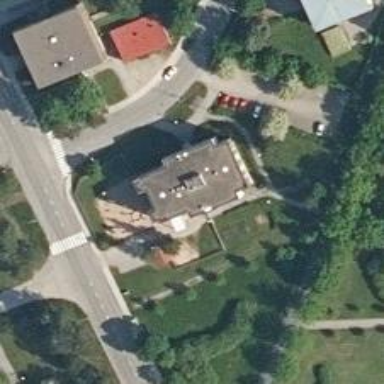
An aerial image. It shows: Kindergarten.